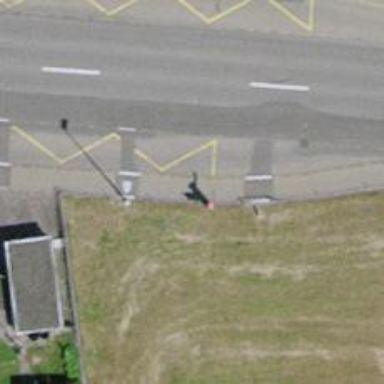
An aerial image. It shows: Bus stop with platform for public transport.